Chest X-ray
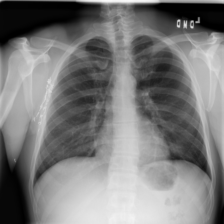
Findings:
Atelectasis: positive
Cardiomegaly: negative
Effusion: negative
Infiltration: negative
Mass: negative
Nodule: negative
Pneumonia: negative
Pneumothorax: negative
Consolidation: negative
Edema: negative
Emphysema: negative
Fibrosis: negative
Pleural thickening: negative
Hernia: negative